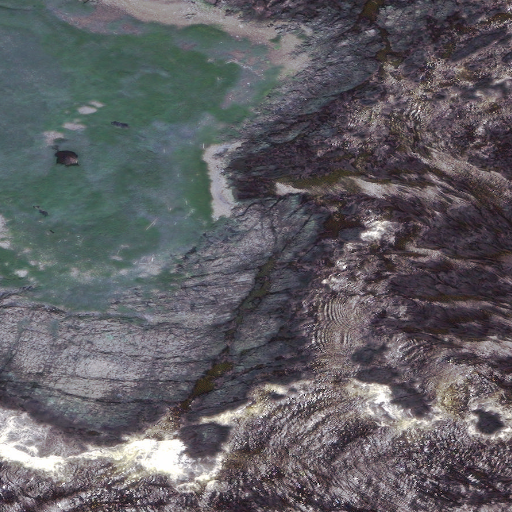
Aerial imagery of cape in Alaska named East Cape containing only unknown